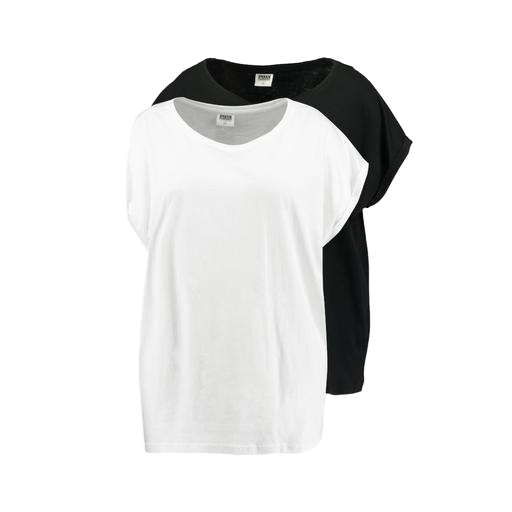
batwing t-shirt, loose fit t-shirt, white and black t shirt, white background